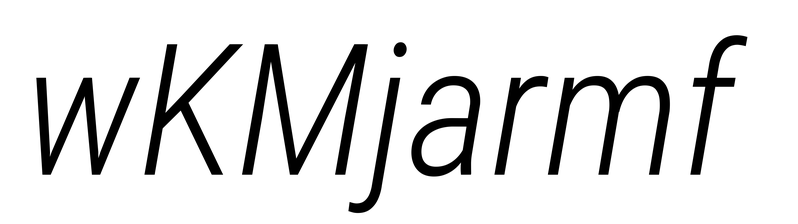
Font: Roboto-Italic_Condensed_Light_Italic